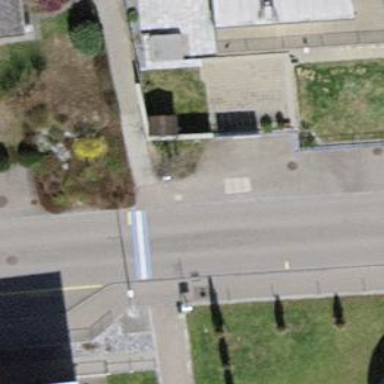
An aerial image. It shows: Public transport stop position.